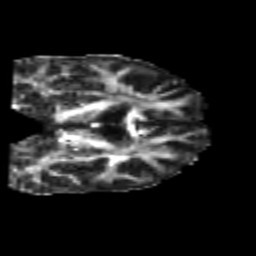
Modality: FA
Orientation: coronal
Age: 22
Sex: female
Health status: healthy
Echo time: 0.074 s